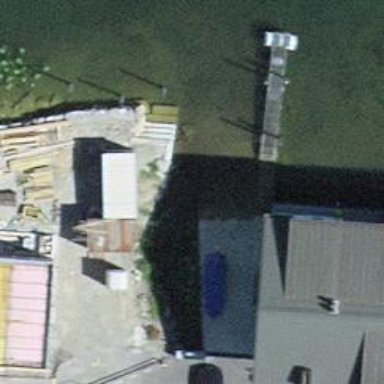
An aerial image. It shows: Concrete driveway that serves as slipway.